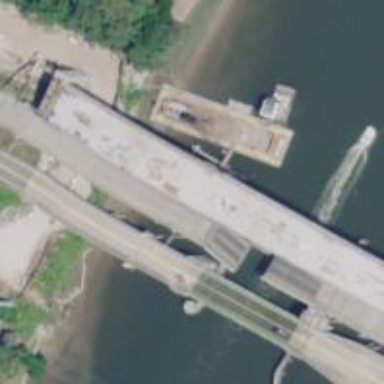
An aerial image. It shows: Movable bascule bridge on trunk highway.